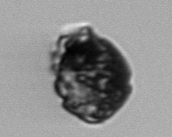
Label: Proterythropsis